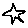
Label: star